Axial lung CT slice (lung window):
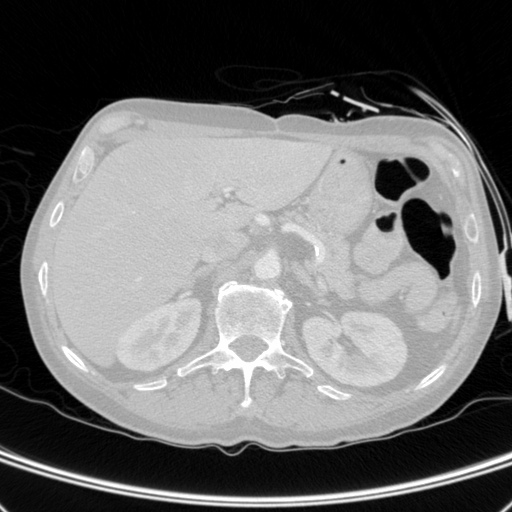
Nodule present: no